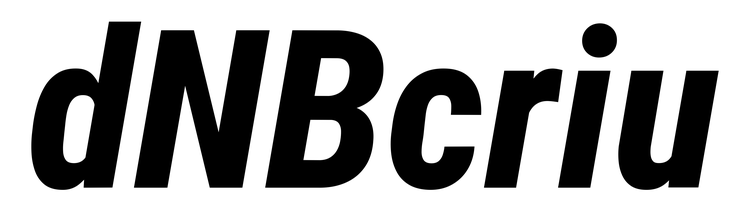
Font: Roboto-Italic_Condensed_ExtraBold_Italic